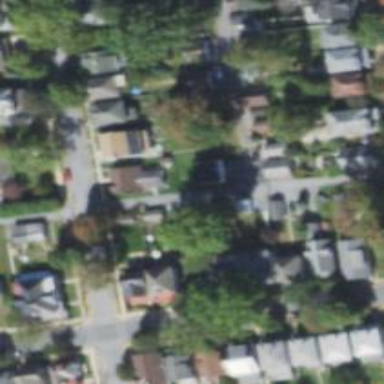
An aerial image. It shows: Alley classified as service road.